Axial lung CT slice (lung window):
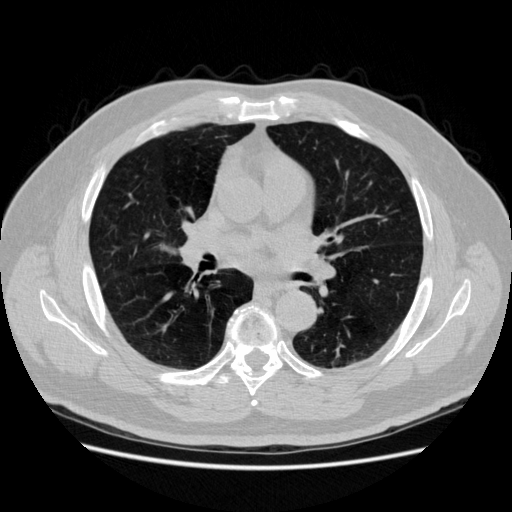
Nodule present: no